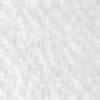
Label: no_change